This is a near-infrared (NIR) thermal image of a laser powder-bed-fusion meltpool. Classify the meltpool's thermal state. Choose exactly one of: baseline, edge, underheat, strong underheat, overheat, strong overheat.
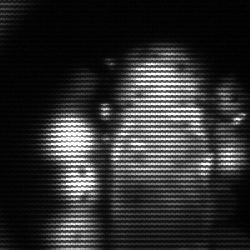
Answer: strong underheat